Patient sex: M
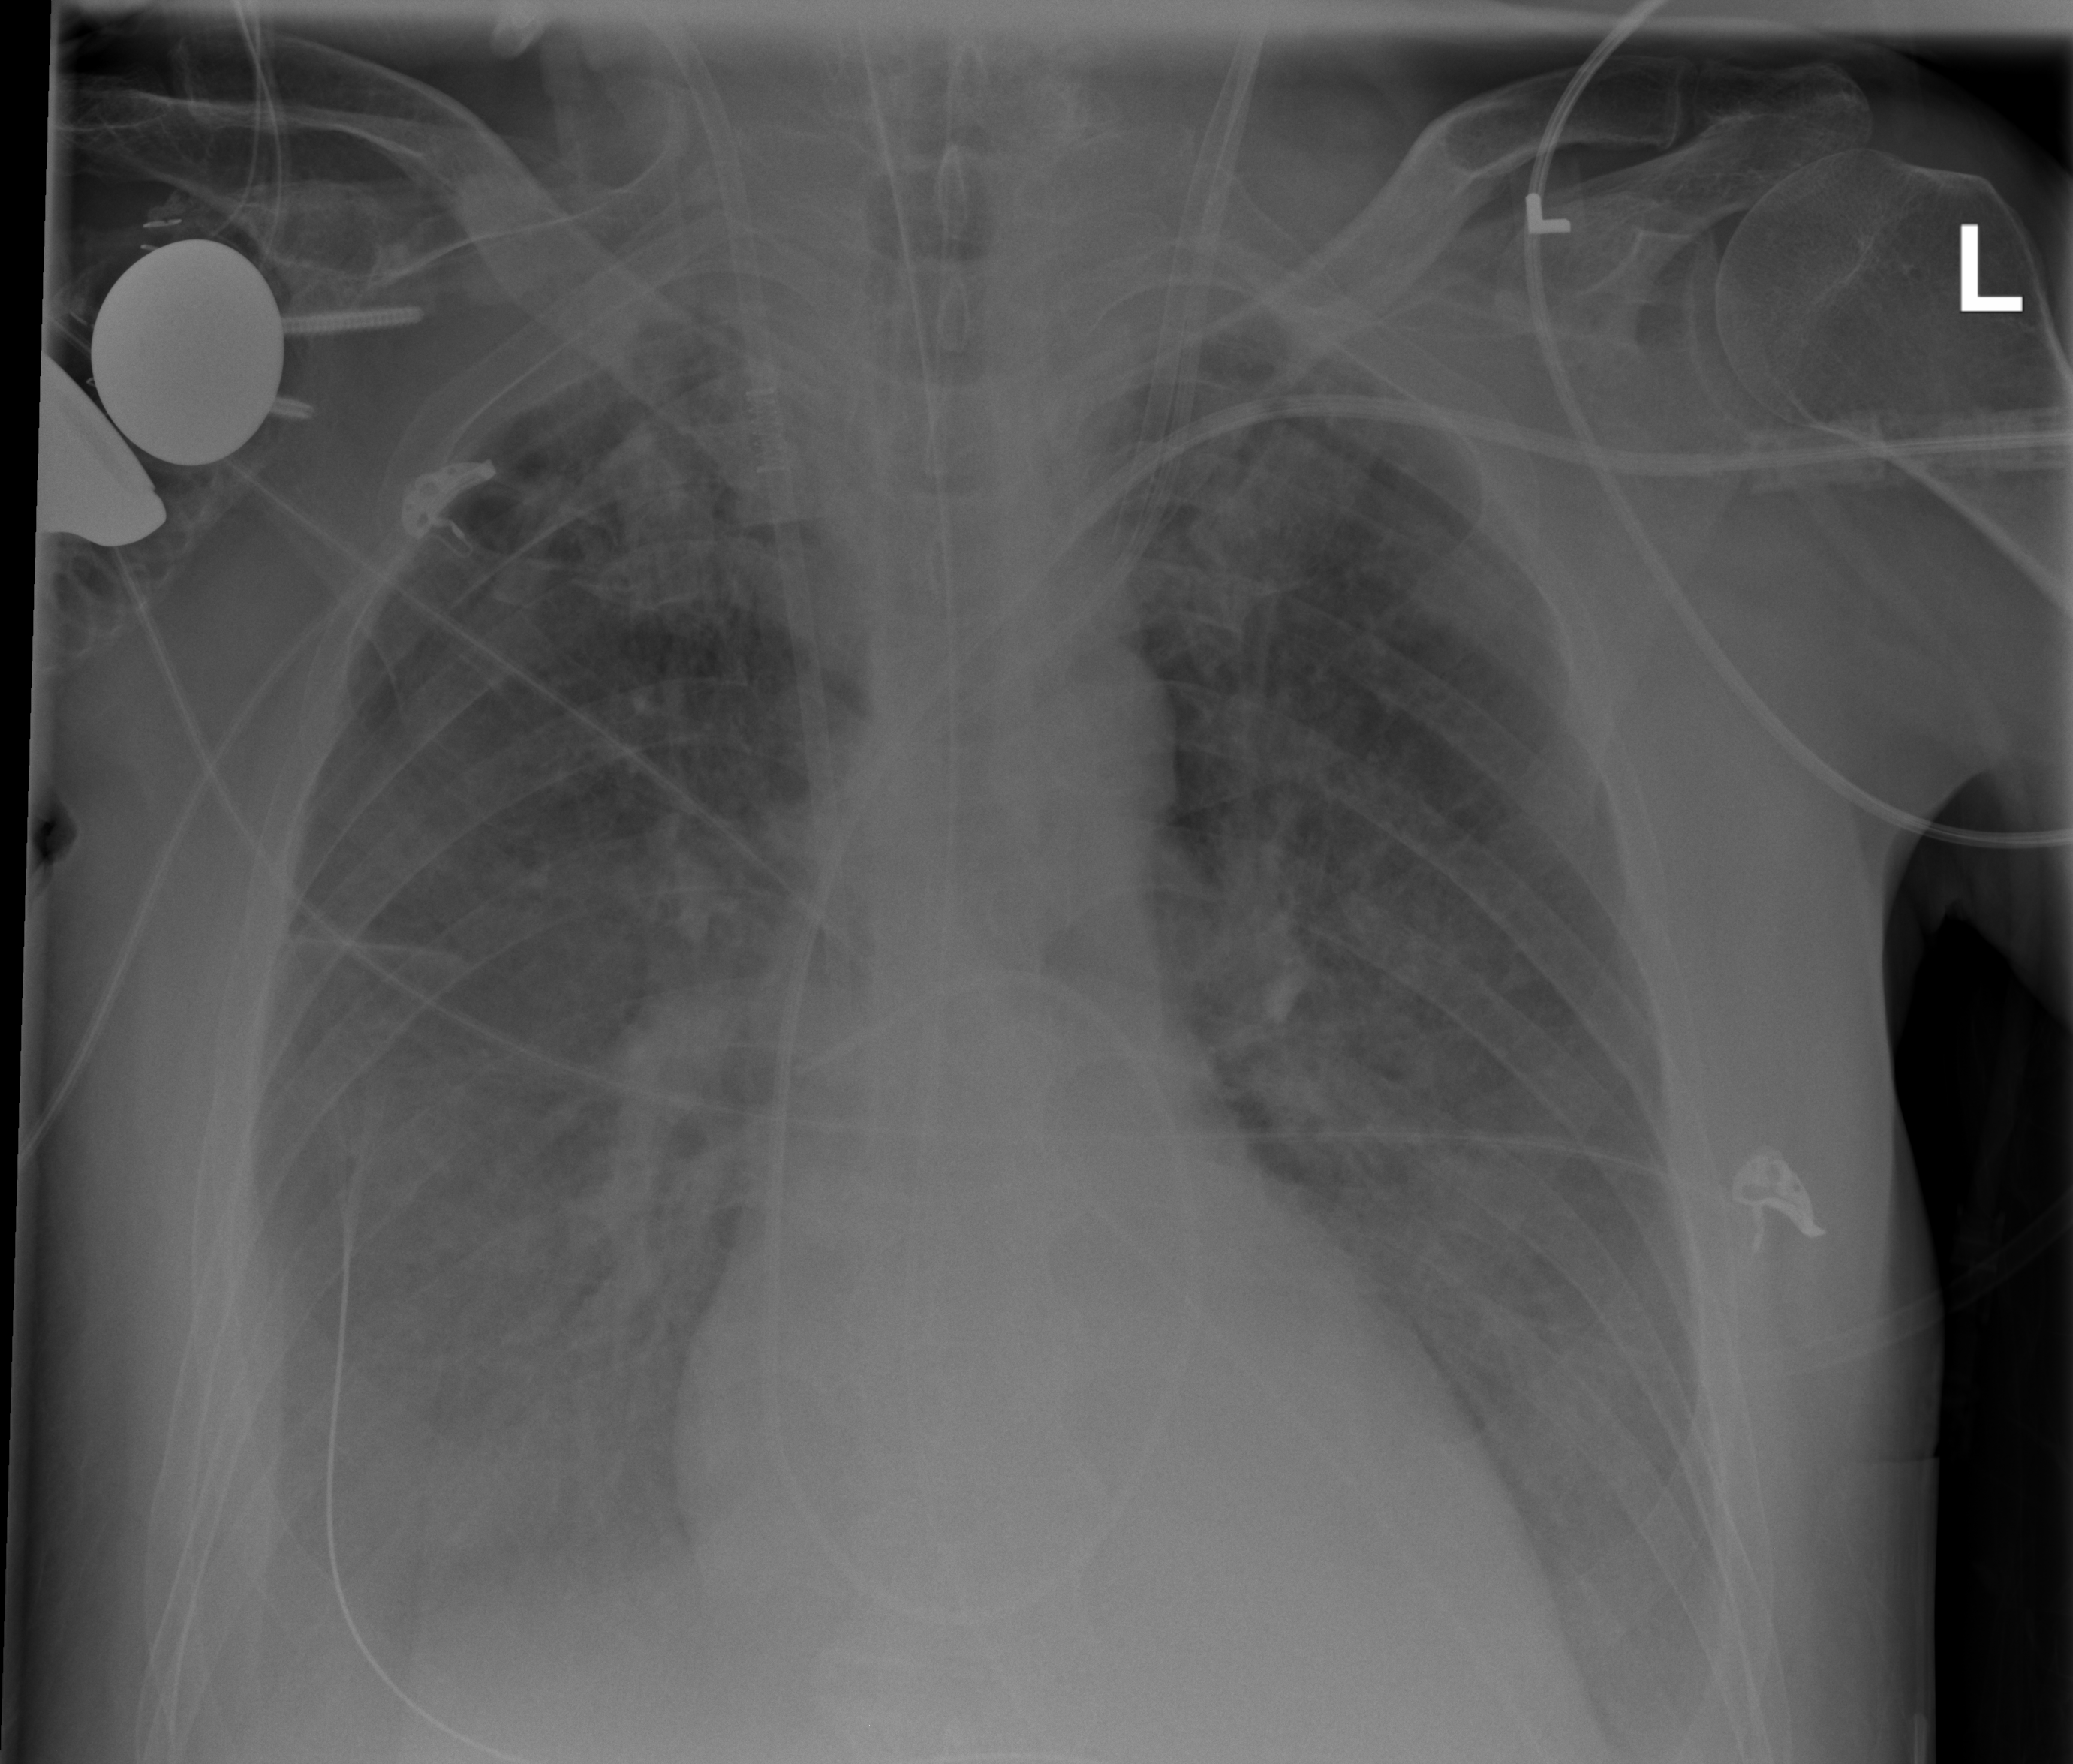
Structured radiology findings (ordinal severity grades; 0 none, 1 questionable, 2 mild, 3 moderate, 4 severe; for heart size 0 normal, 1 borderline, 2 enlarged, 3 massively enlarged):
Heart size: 1
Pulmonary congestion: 2
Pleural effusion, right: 2
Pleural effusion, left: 2
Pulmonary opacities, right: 1
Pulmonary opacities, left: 1
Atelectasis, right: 2
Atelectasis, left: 2